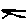
Label: line